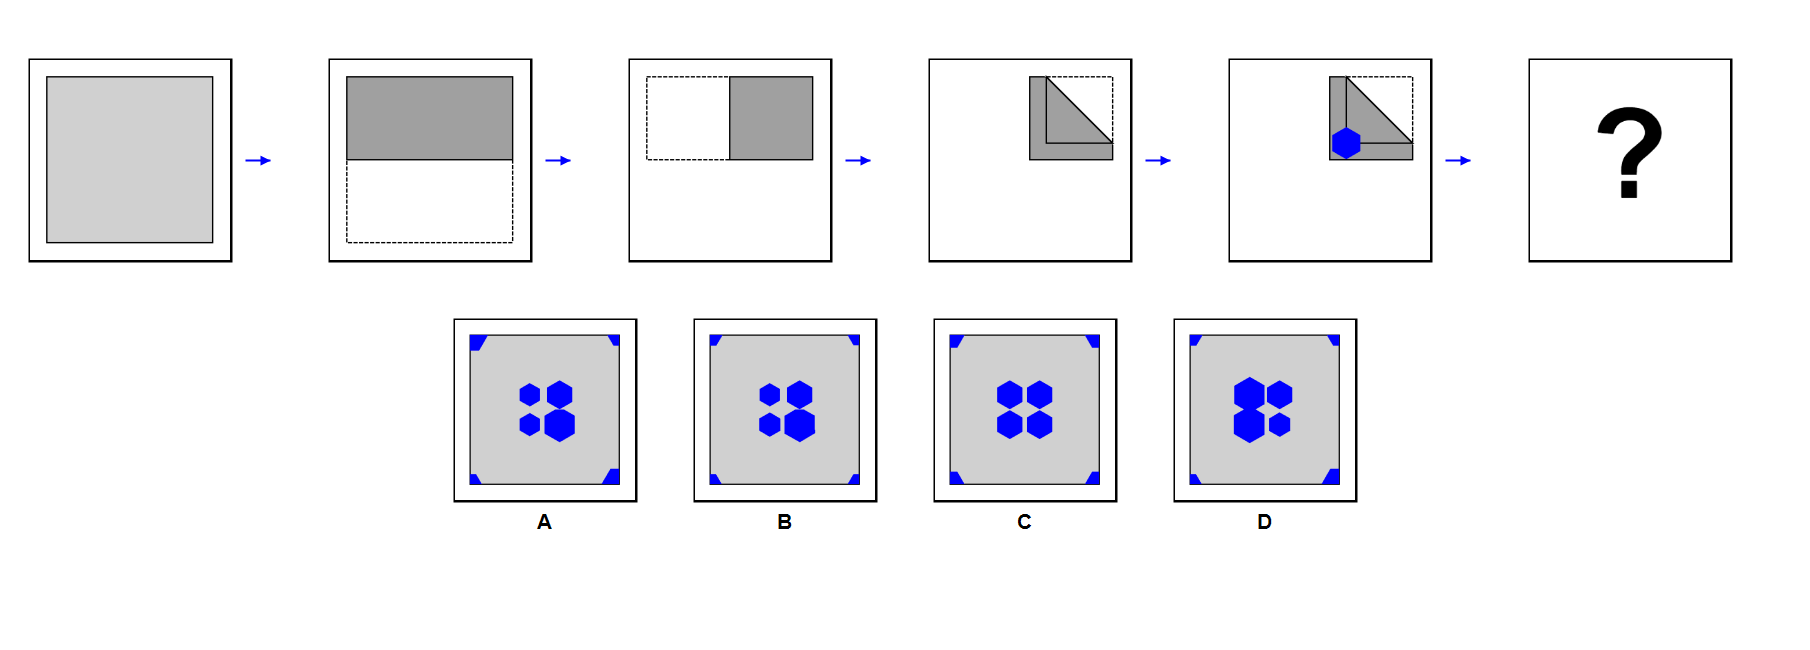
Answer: C